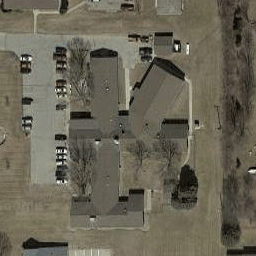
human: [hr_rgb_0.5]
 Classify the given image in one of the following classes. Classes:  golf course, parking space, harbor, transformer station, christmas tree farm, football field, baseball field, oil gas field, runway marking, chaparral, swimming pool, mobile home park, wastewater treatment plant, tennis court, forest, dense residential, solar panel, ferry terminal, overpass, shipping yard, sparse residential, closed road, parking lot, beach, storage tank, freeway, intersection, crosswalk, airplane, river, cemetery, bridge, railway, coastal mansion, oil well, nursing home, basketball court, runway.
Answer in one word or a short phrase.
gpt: nursing home